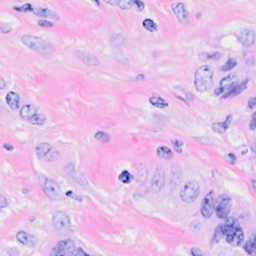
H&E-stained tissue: Breast